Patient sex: M
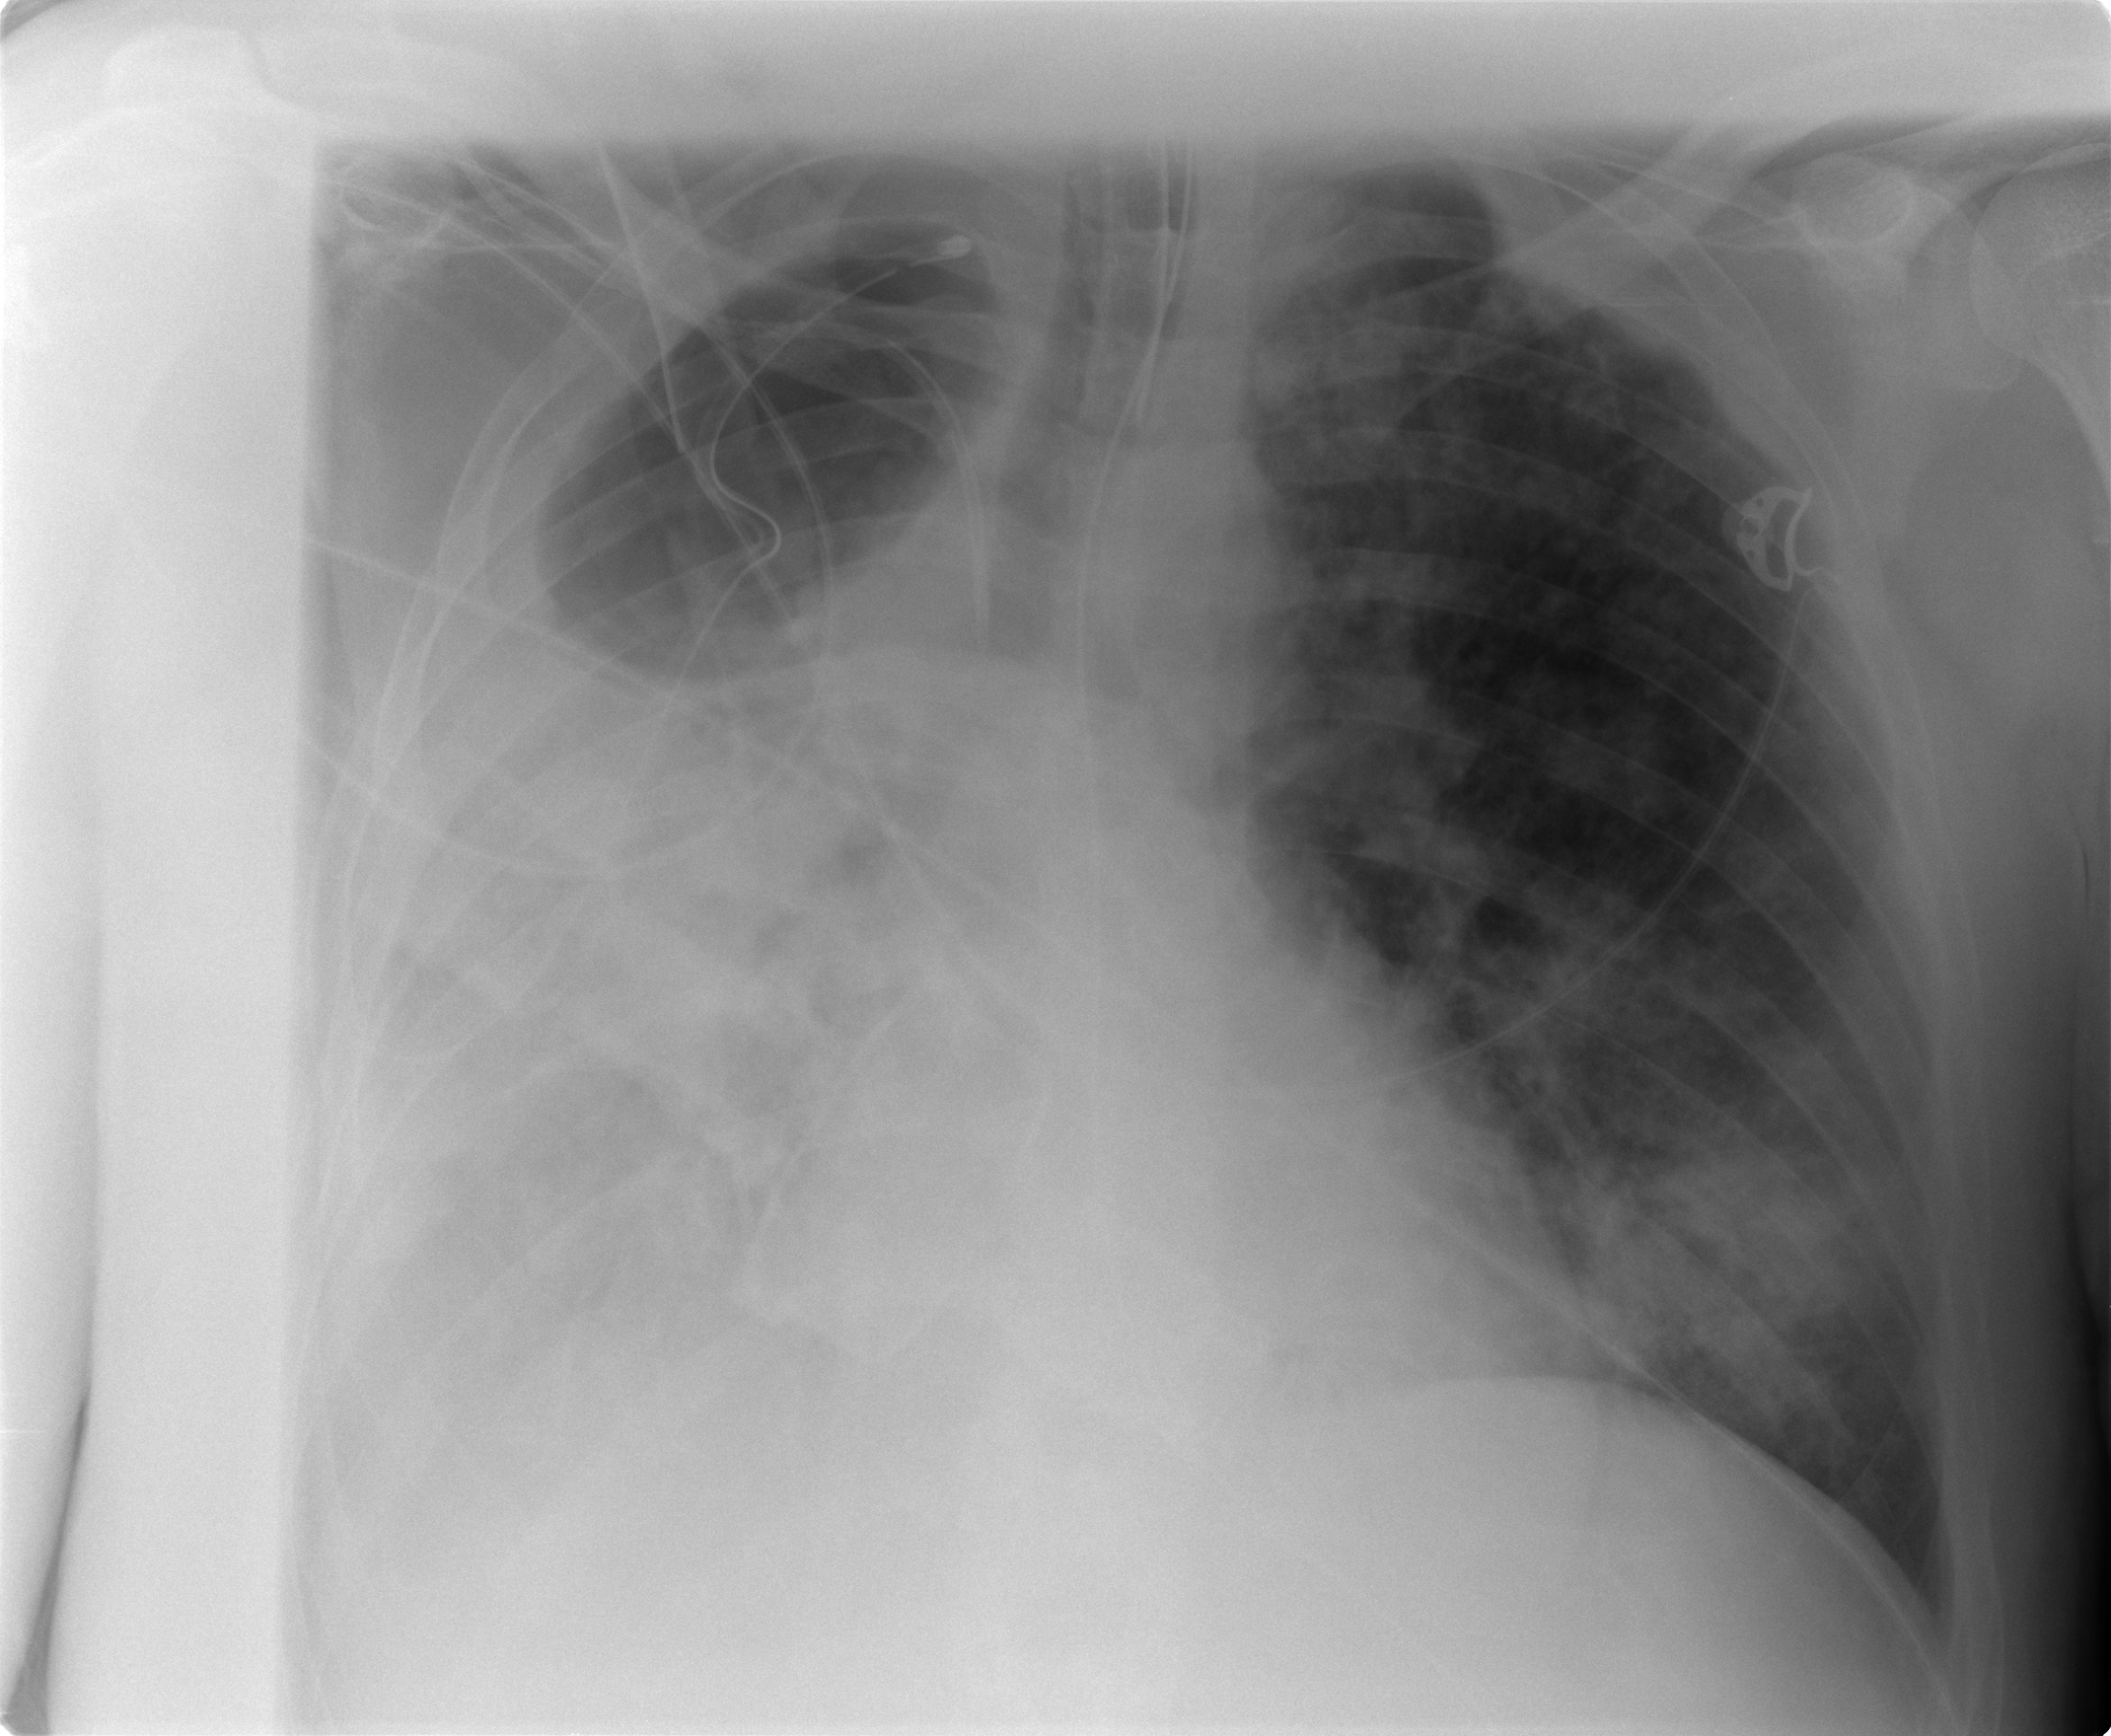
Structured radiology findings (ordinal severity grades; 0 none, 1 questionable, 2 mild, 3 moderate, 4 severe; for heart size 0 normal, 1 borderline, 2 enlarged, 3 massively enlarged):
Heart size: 0
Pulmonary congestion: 2
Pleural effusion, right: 4
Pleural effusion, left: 0
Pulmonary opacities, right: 0
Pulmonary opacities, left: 3
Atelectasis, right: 4
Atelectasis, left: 2